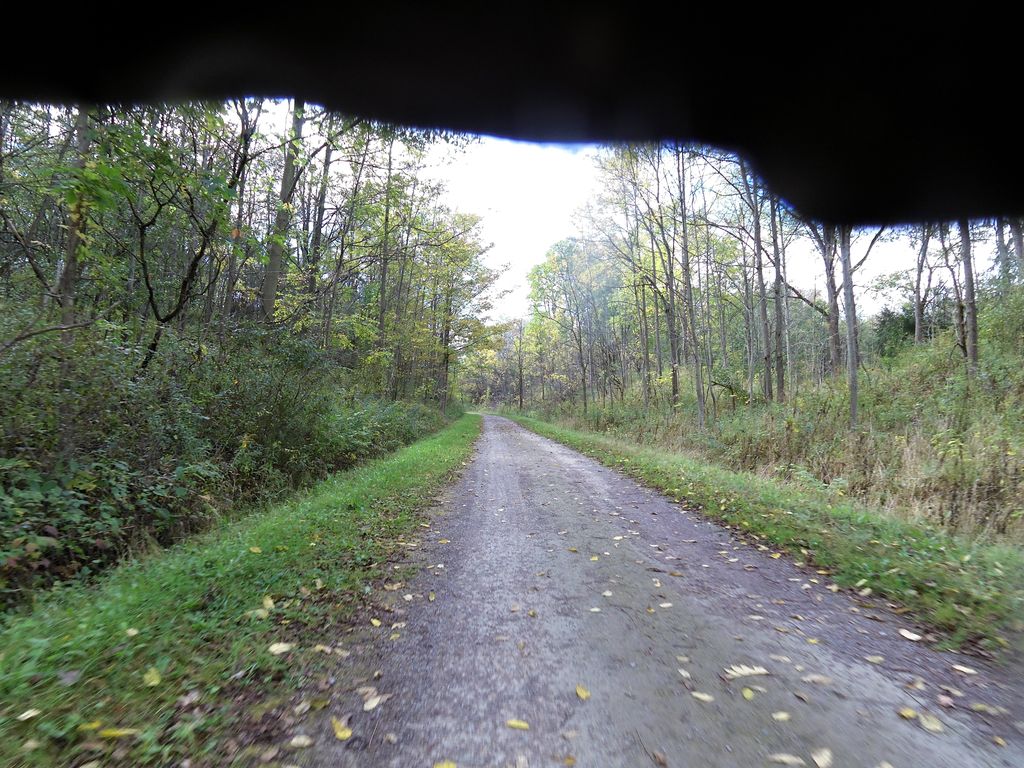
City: hamilton